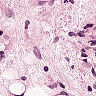
Metastatic tissue present: yes